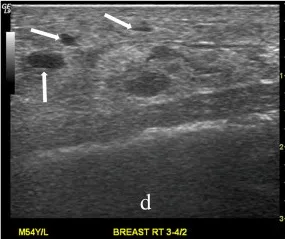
Breast panniculitis with vasculitis on ultrasound. D. Additional hypoechoic satellite nodules (short arrows) are visualized.
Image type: radiology (ultrasound)